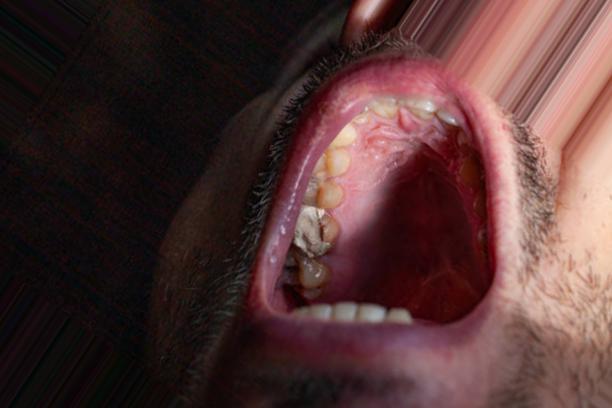
Condition: Caries